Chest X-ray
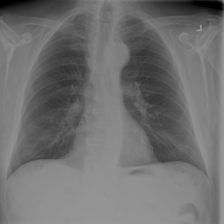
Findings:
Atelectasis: negative
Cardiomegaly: negative
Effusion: negative
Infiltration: positive
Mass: negative
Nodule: negative
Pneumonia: negative
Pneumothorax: negative
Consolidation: negative
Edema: negative
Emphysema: negative
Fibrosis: negative
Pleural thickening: negative
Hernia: negative